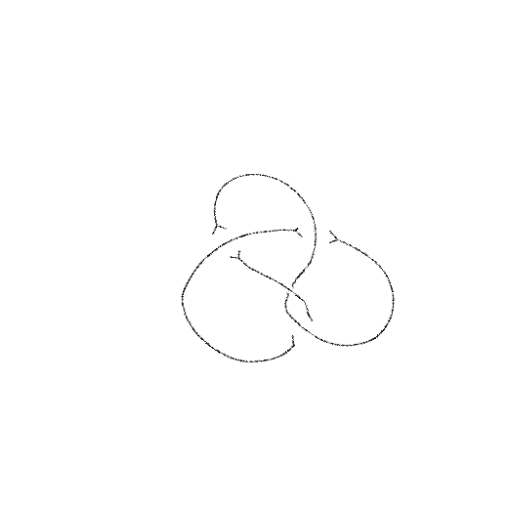
Crossing number: 4